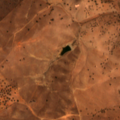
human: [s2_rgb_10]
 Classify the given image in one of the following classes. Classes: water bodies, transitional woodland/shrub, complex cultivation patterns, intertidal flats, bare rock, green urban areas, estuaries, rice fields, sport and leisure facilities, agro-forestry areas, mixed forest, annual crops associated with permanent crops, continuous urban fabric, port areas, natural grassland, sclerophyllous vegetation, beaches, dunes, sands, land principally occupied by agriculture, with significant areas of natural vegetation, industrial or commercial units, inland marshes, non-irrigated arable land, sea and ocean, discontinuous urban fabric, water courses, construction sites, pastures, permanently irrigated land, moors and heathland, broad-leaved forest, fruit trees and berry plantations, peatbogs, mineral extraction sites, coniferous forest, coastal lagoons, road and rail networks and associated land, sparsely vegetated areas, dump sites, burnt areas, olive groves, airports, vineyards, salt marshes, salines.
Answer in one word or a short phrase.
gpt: non-irrigated arable land, agro-forestry areas